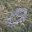
Label: 0